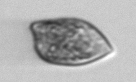
Label: Prorocentrum_dentatum